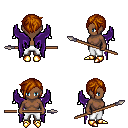
a pixel art fantasy rpg character, female body template, human, dark skin, purple wings, white pants, brunette pixie cut hairstyle, gold boots, spear, four views (front, back, left, right), 2x2 character sprite sheet, small pixel art, hard edges, no anti-aliasing